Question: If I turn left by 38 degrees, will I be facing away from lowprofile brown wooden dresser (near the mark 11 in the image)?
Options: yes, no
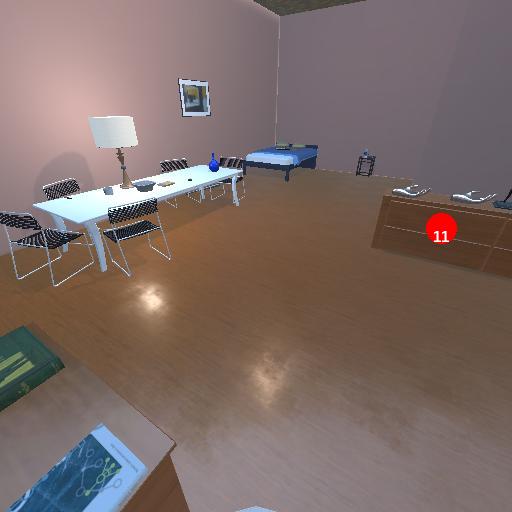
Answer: yes